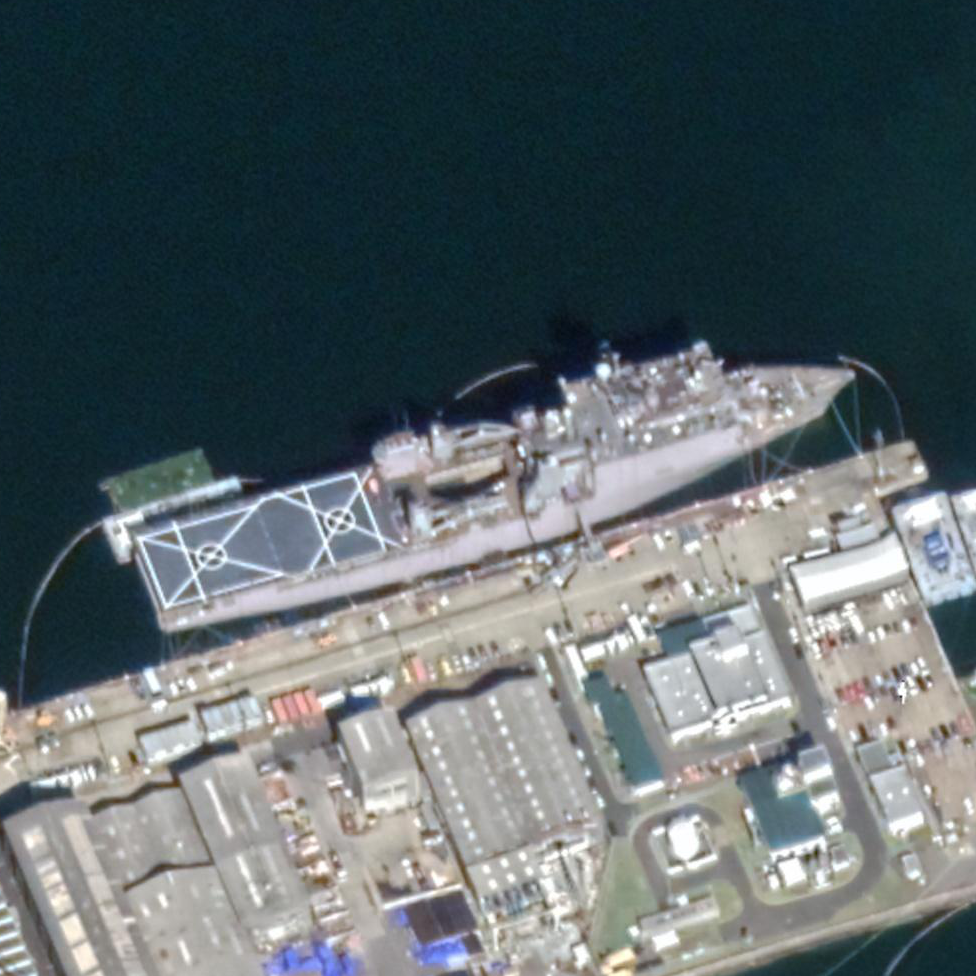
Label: Whitby_Island-class_dock_landing_ship